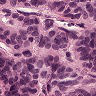
Metastatic tissue present: yes